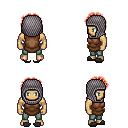
a pixel art fantasy rpg character, male body template, human, tanned skin, brown tunic, teal pants, red curly afro hairstyle, chain hood, gray slippers, four views (front, back, left, right), 2x2 character sprite sheet, small pixel art, hard edges, no anti-aliasing